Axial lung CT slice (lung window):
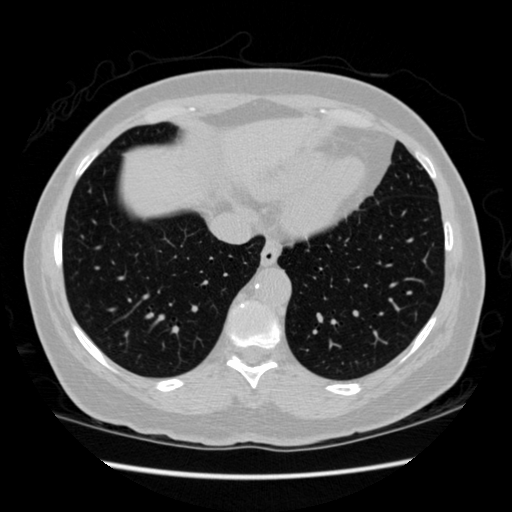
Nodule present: no